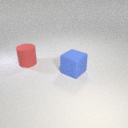
large red rubber cylinder to the left of large blue rubber cube